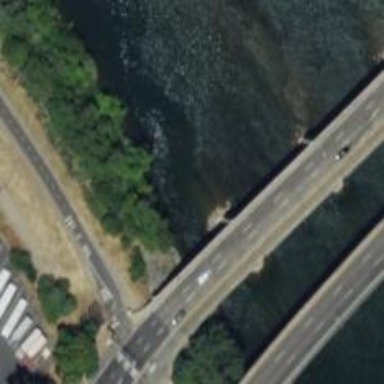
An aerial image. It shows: Bridge for light rail electrified with contact line.